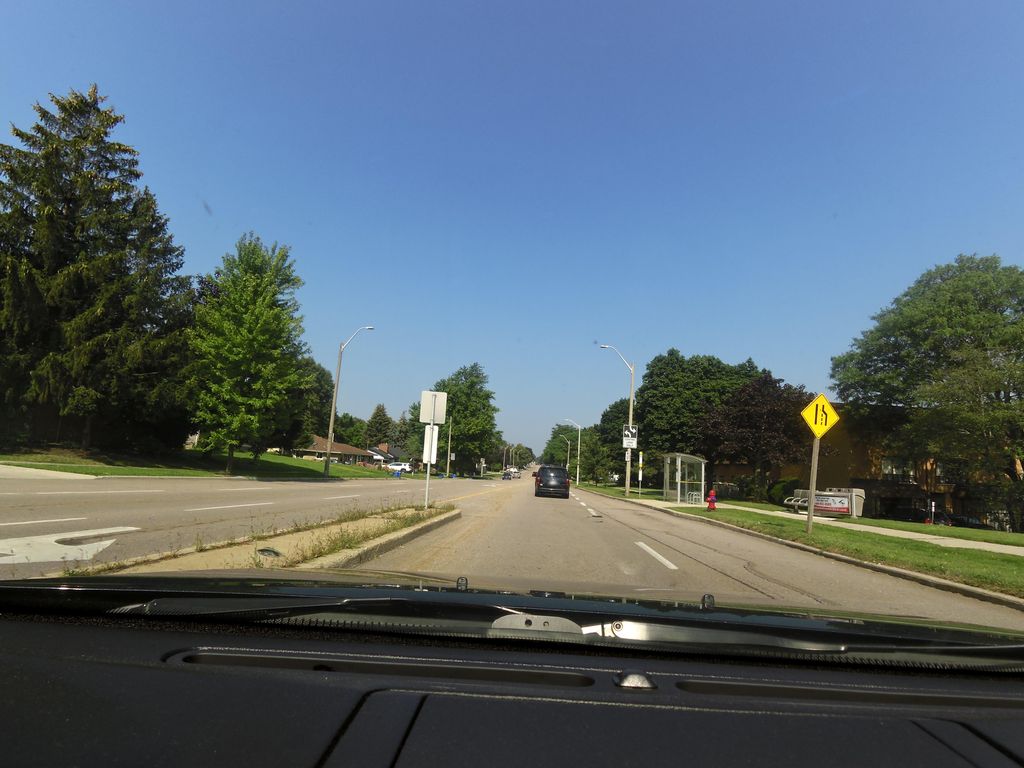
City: hamilton